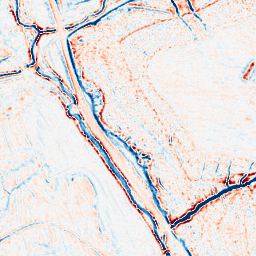
Category: edge_preserving
Decomposition family: bilateral
Decomposition parameters: d: 9
sigma_color: 50
sigma_space: 25
Upsampling method: sinc_blackman
Upsampling parameters: scale: 2
kernel_size: 4
Upsampling scale: 2